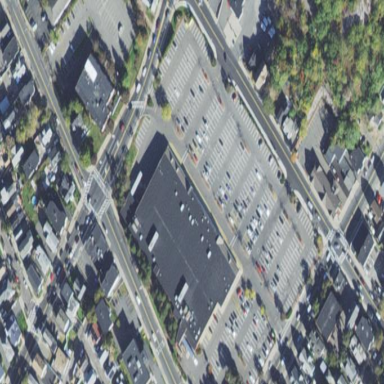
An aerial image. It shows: Supermarket building.